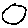
Label: circle